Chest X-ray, AP view. Patient: 55 years old, sex M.
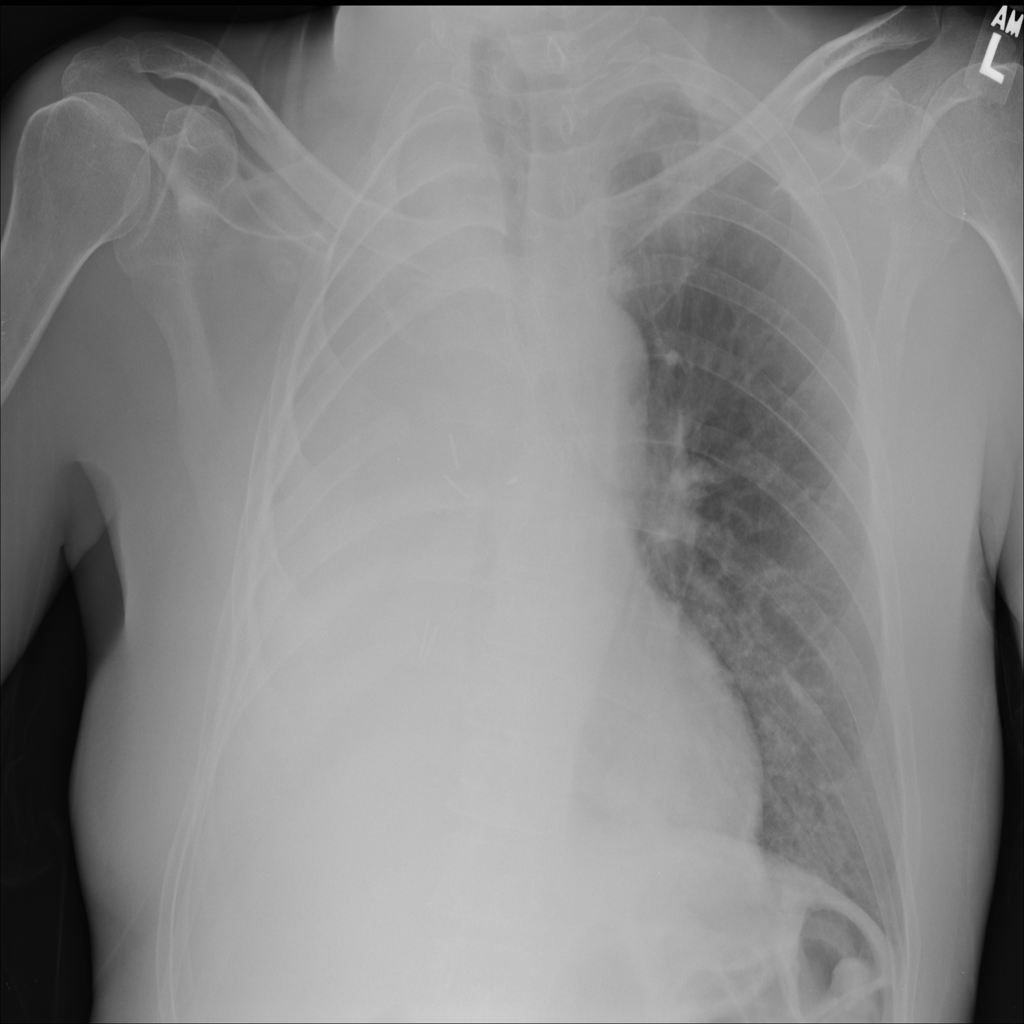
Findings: Consolidation